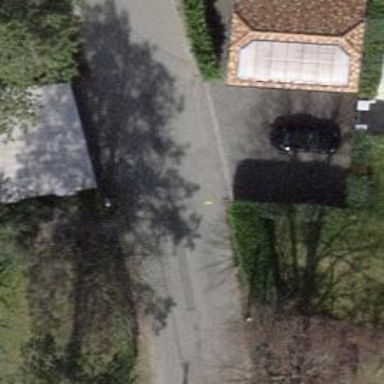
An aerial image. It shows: Smooth asphalt road in residential area.